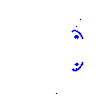
Particle: proton